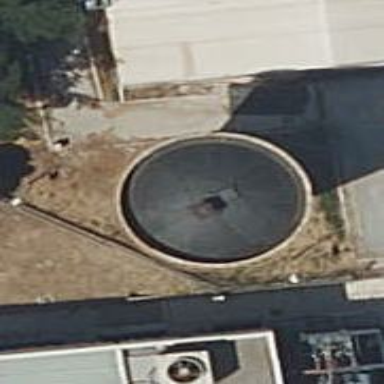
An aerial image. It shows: Water tower that is man-made.